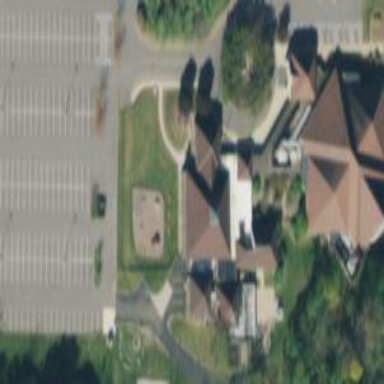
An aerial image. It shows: Building that serves as place of worship.